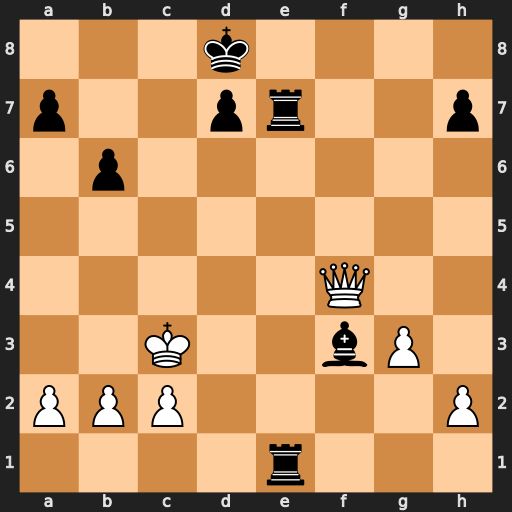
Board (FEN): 3k4/p2pr2p/1p6/8/5Q2/2K2bP1/PPP4P/4r3
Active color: w
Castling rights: -
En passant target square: -
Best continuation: Qb8#